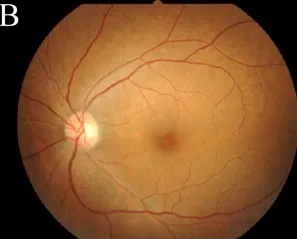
Fundus photographs.
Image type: ophthalmic_imaging (fundus_photograph)